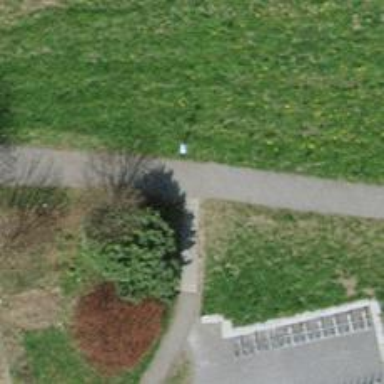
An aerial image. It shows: Road with steps.